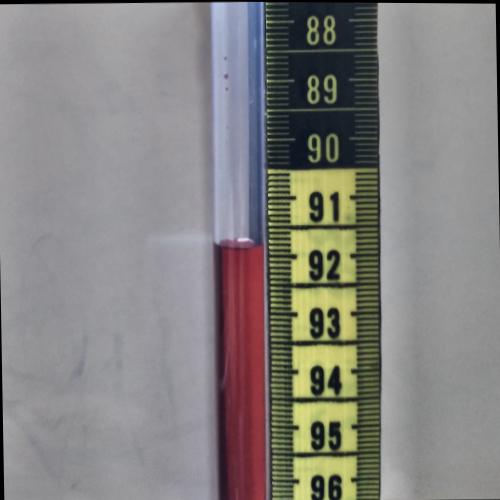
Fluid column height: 91.9 cm